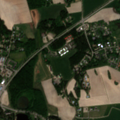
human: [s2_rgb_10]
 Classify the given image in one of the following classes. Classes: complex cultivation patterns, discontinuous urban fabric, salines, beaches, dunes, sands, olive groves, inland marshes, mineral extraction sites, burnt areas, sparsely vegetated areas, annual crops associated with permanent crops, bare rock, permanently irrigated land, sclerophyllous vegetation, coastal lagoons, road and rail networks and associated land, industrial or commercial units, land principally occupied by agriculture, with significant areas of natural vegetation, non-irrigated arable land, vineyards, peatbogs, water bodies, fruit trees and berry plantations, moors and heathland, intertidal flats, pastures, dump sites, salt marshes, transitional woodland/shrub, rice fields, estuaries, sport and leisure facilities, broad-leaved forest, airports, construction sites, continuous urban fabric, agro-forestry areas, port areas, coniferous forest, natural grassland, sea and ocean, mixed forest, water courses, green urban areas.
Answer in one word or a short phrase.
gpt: discontinuous urban fabric, non-irrigated arable land, land principally occupied by agriculture, with significant areas of natural vegetation, water bodies